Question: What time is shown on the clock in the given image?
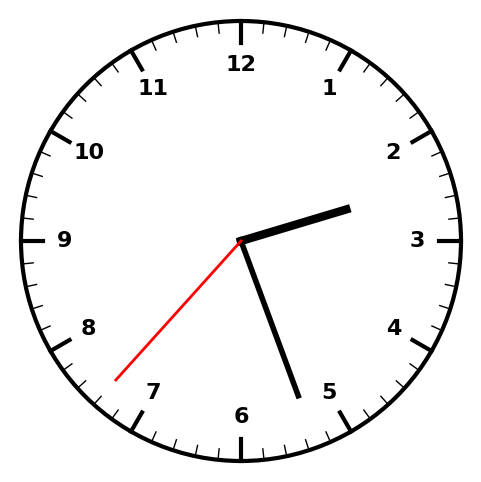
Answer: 02:26:37